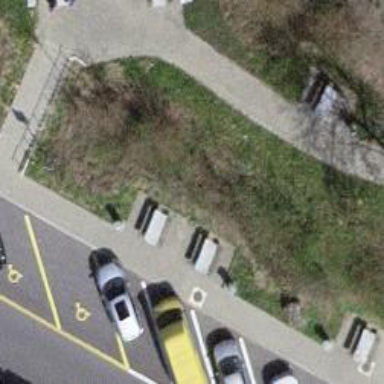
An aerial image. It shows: Picnic table located in leisure land area.